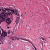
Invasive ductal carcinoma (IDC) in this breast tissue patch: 0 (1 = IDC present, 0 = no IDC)